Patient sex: M
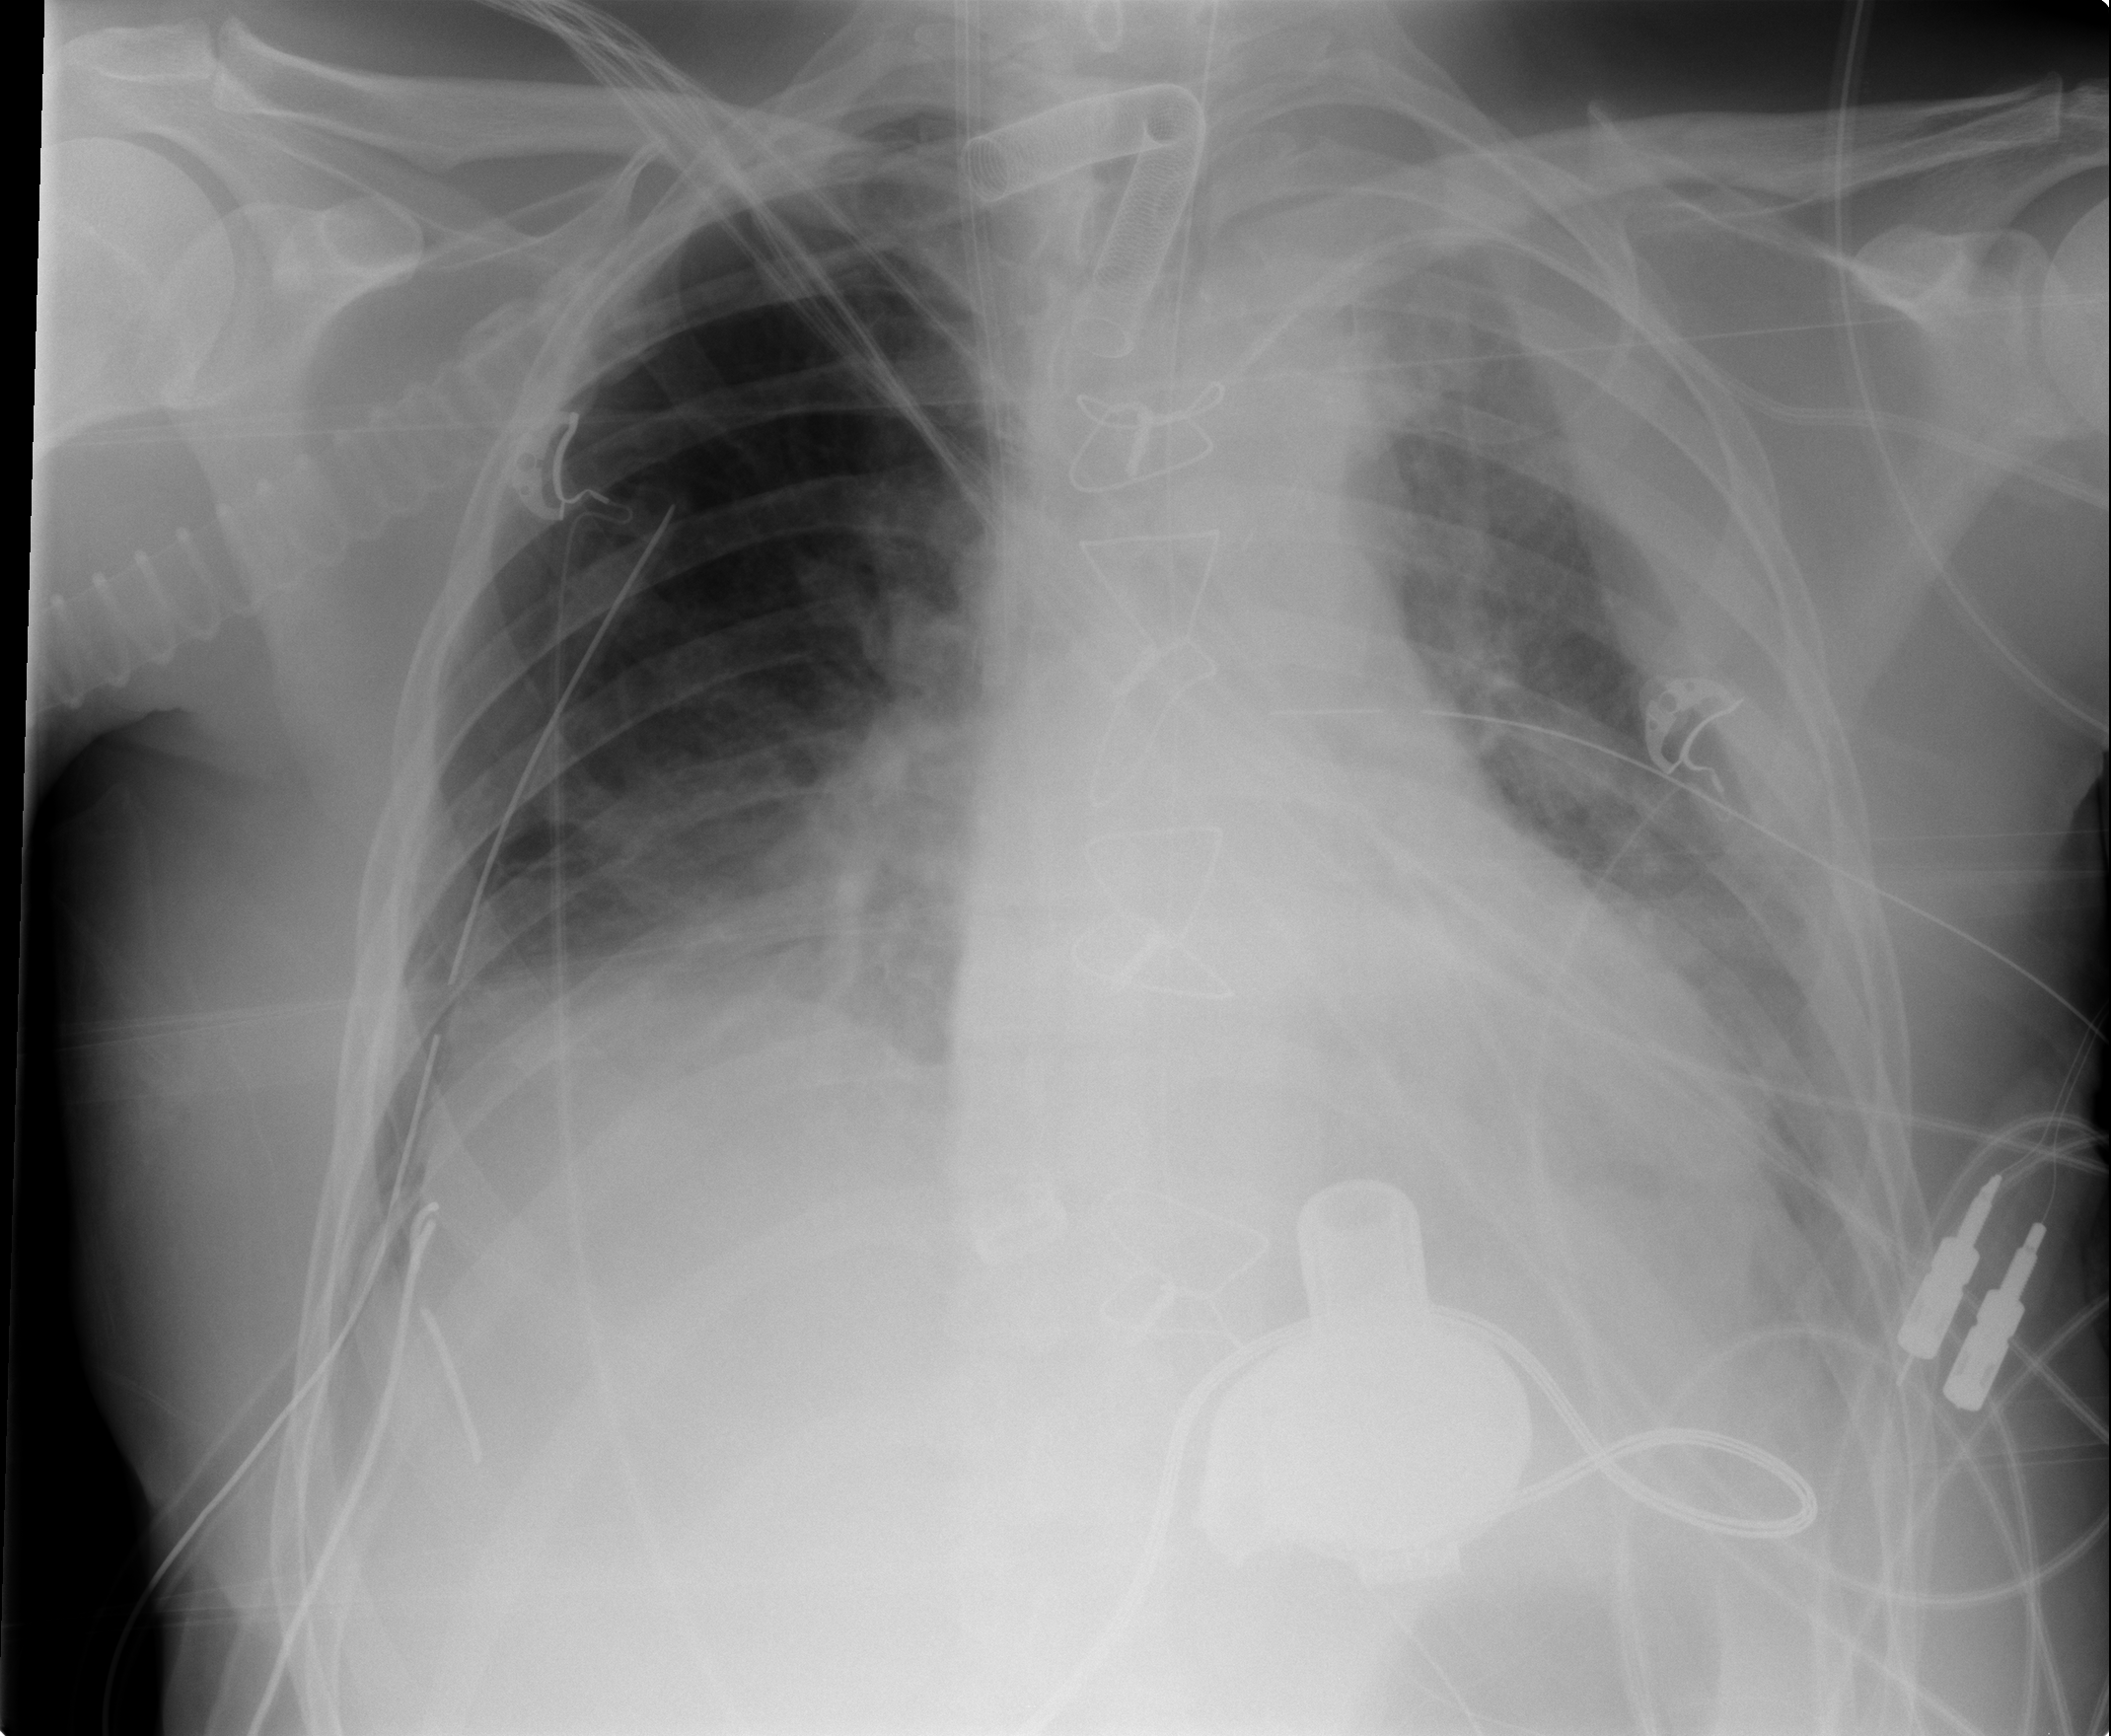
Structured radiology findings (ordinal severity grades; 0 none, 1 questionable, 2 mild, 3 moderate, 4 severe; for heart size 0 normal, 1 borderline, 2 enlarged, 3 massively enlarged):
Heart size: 1
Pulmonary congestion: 2
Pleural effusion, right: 2
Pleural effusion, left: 3
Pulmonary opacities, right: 0
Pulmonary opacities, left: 2
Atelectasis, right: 2
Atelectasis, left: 3